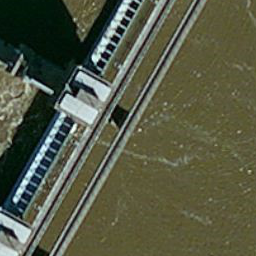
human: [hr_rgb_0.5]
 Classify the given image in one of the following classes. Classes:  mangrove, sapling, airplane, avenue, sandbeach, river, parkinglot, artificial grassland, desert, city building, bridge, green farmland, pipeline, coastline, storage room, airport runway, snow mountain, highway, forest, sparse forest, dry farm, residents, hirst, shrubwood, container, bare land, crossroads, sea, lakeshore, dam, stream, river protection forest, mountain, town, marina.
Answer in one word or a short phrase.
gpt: dam